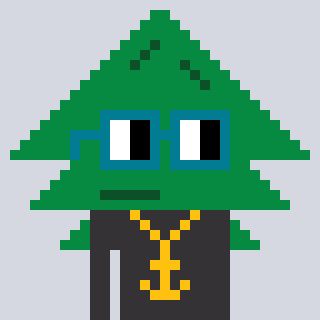
a pixel art character with square dark green glasses, a fir-shaped head and a grayscale-colored body on a cool background